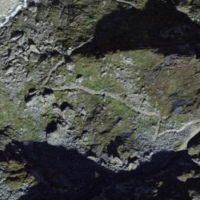
EUNIS habitat code: 31
Species observed at this site:
Campanula thyrsoides